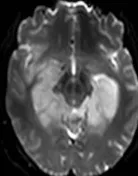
Patient 1 MRI scan of the brain shows diffuse cortico-subcortical T2 and Fluid Attenuated Inversion Recovery (FLAIR) images hyperintense lesions involving the bilateral hippocampal, the fusiform gyri, the right frontoparietal cortex, the left thalamus, and the right pulvinar. Axial diffusion weighted image (DWI).
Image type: radiology (mri)